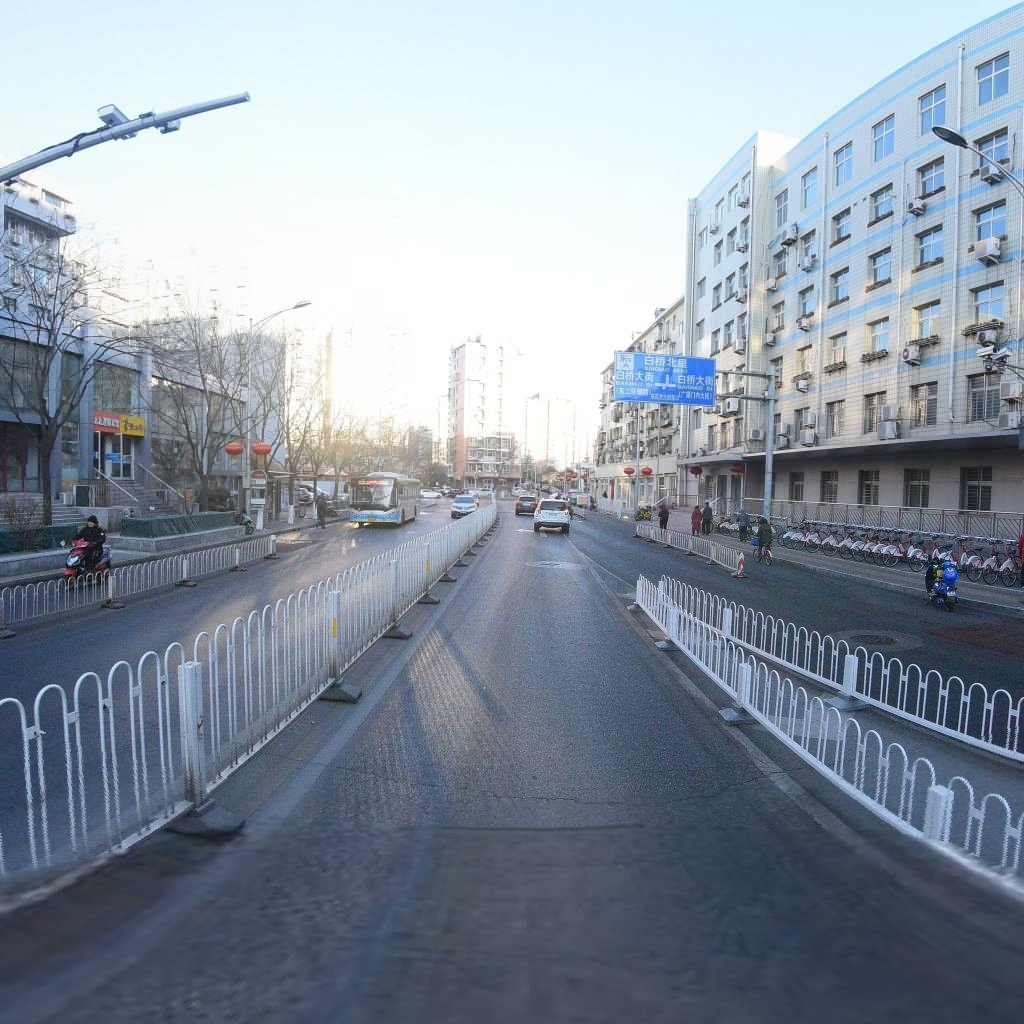
Region: Dongcheng
Road damage annotations: transverse crack, manhole cover